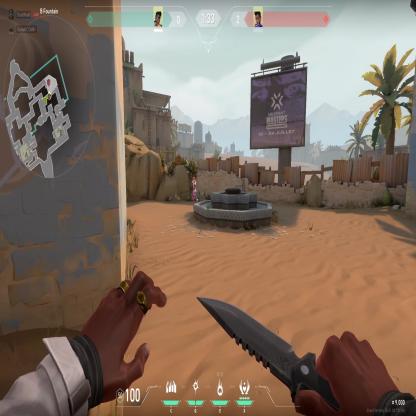
Label: enemy